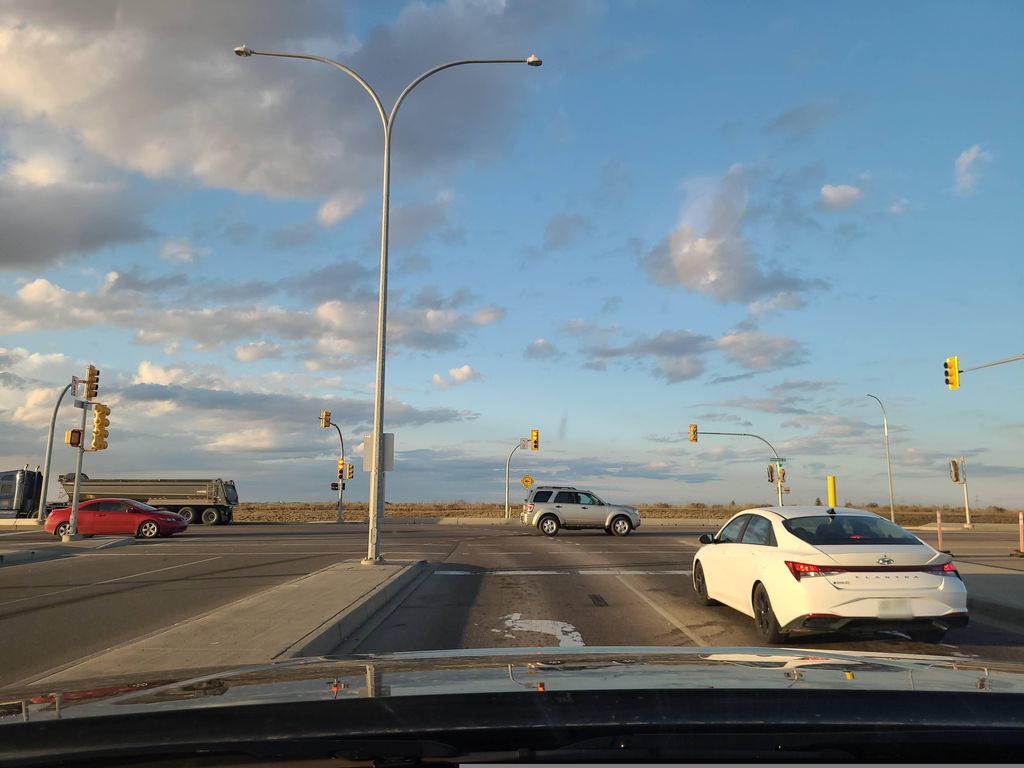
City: saskatoon